Field crop: maize
Growth stage: 2
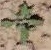
Species: atriplex